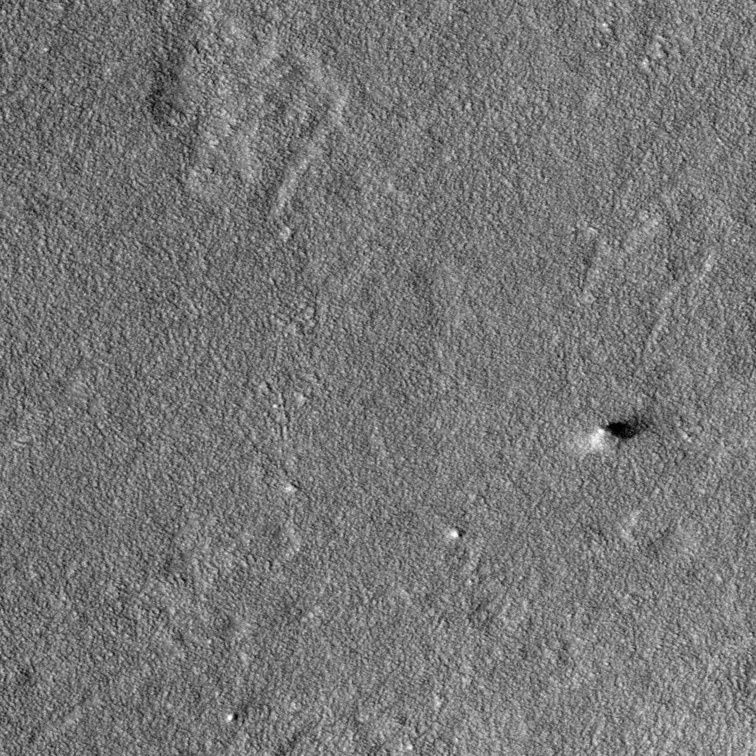
Label: dustdevil